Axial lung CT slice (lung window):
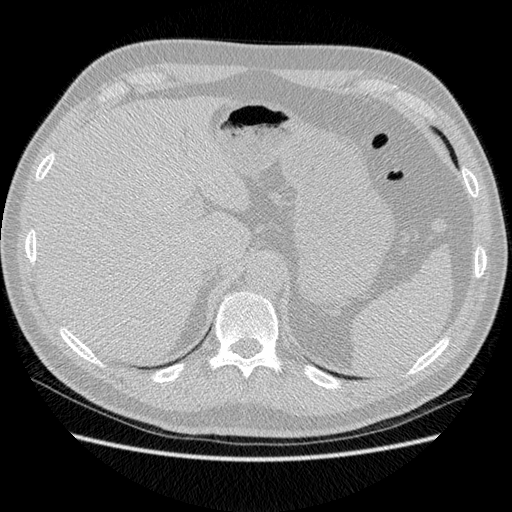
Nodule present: no